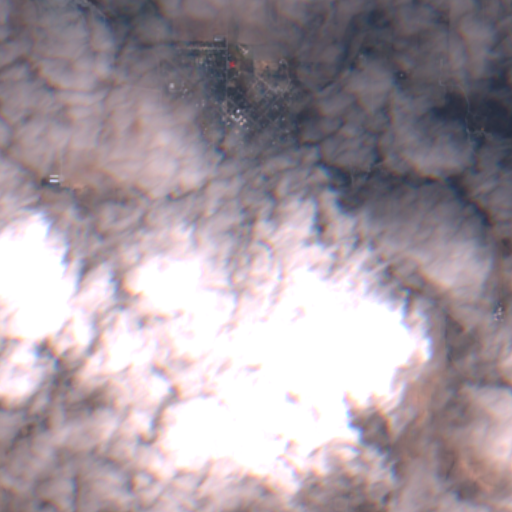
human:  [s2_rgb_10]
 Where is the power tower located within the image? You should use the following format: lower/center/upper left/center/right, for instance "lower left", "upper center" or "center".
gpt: The power tower is located in the left of the image.
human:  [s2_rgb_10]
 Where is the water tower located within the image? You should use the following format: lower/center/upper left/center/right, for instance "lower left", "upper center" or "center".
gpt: The water tower is located in the upper center of the image.
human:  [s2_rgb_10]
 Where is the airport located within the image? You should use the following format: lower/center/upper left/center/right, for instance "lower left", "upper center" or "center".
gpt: There is no airport in the image.